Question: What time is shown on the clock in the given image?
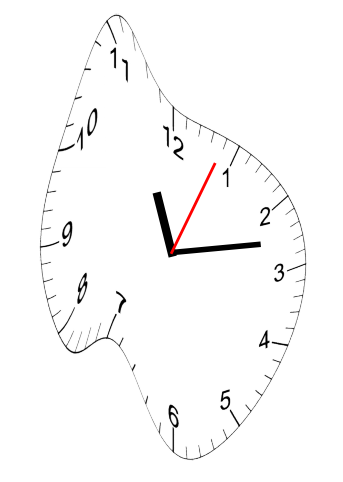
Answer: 11:13:04